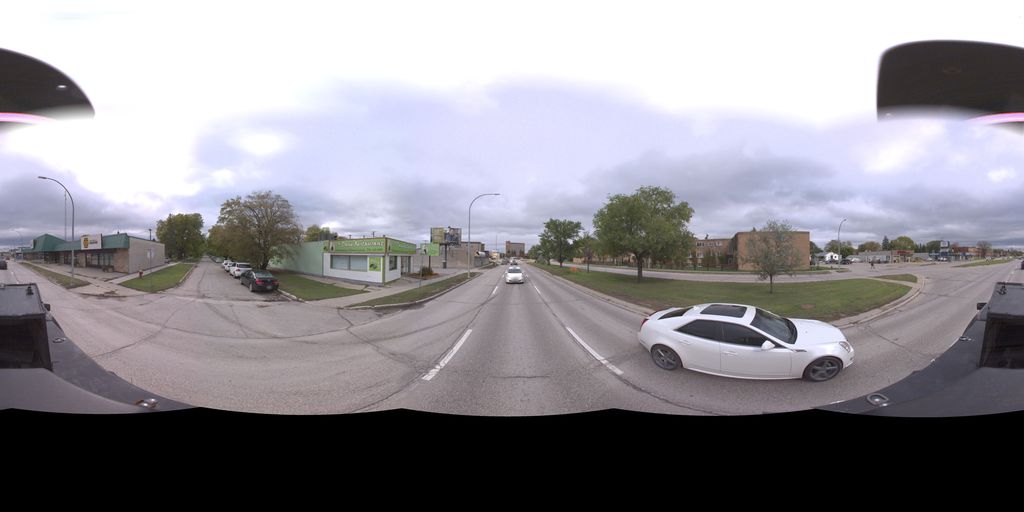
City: winnipeg